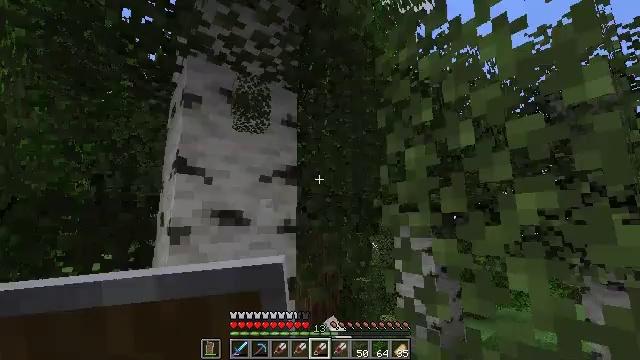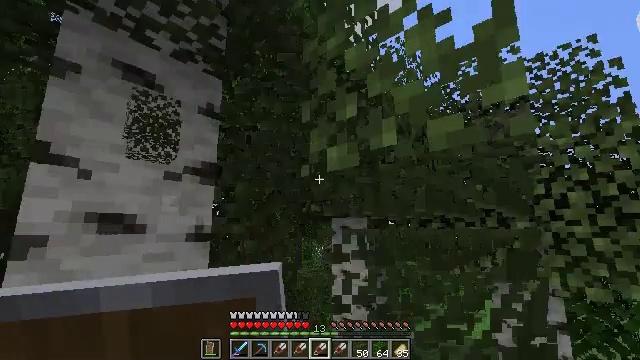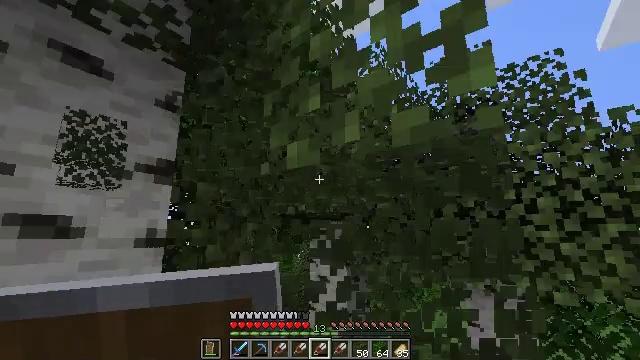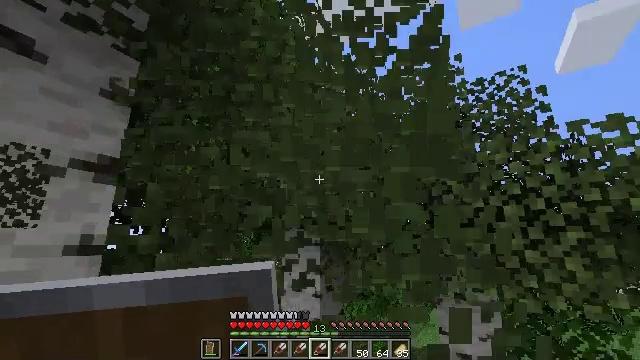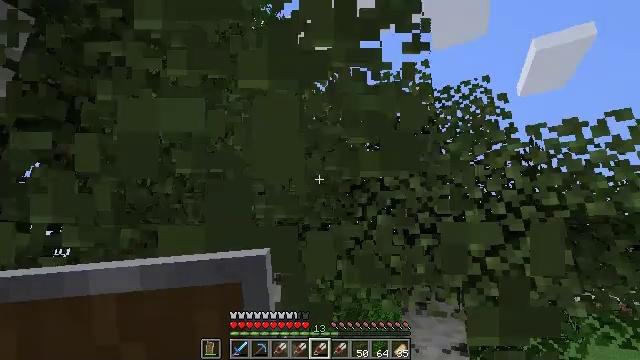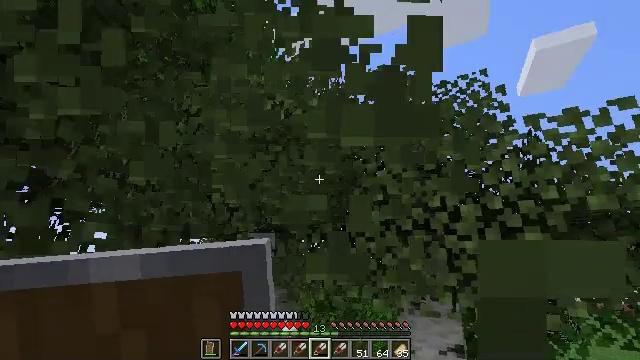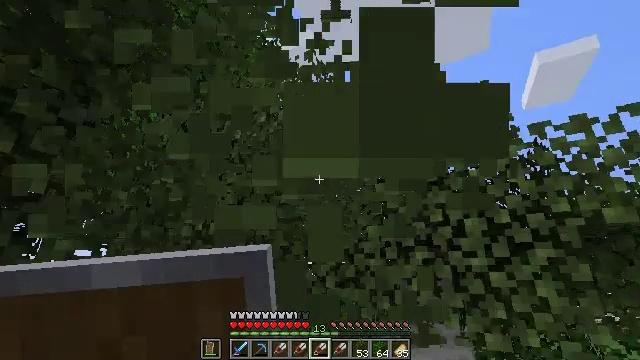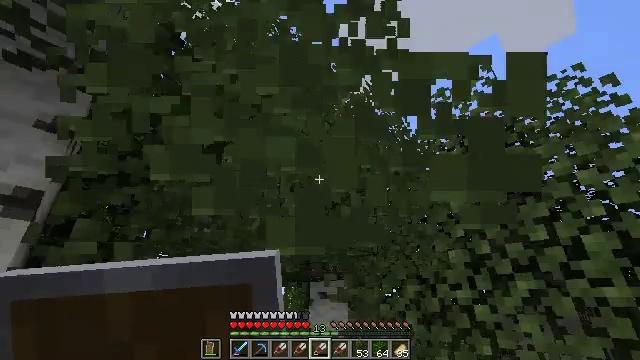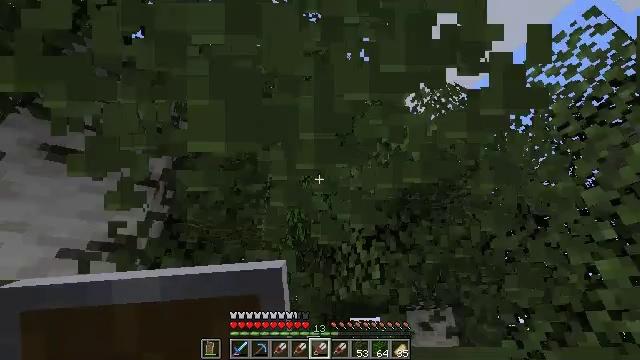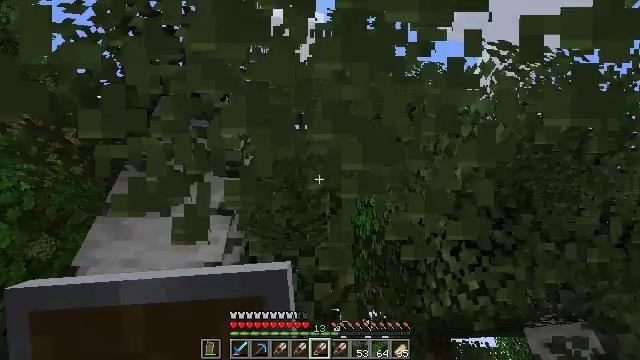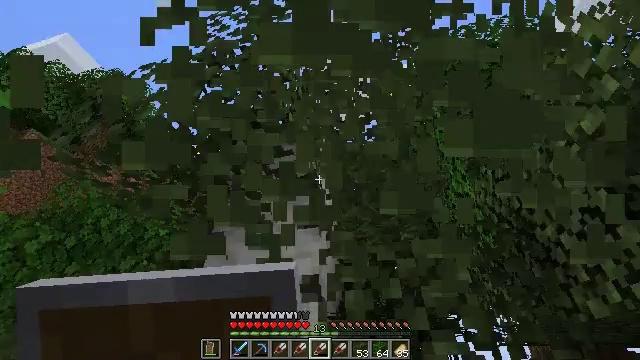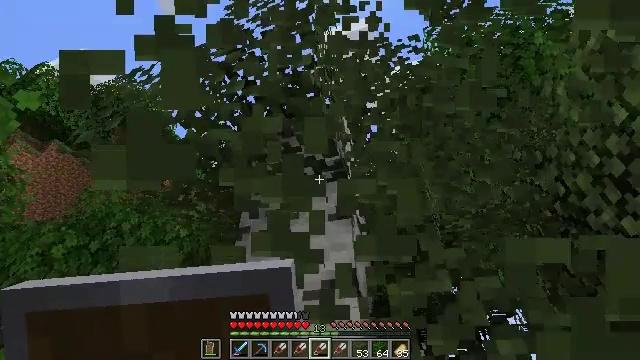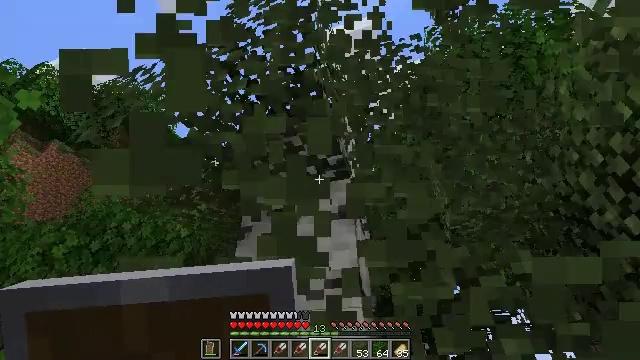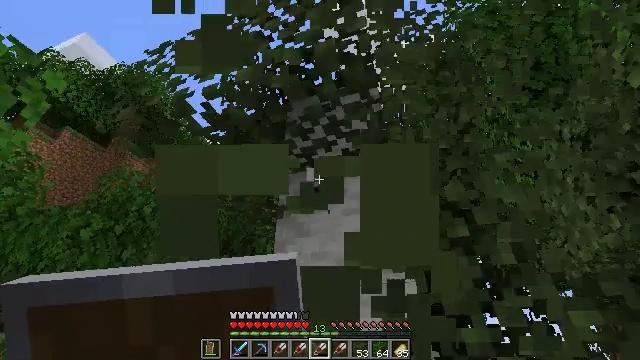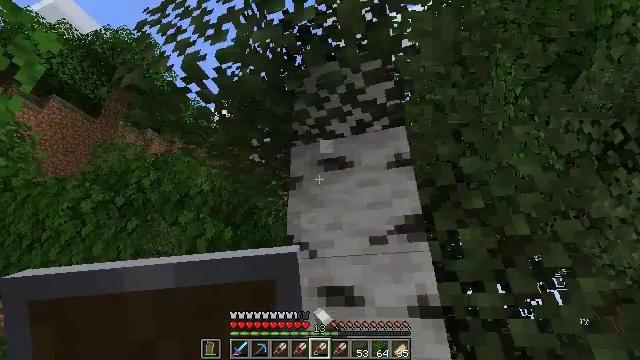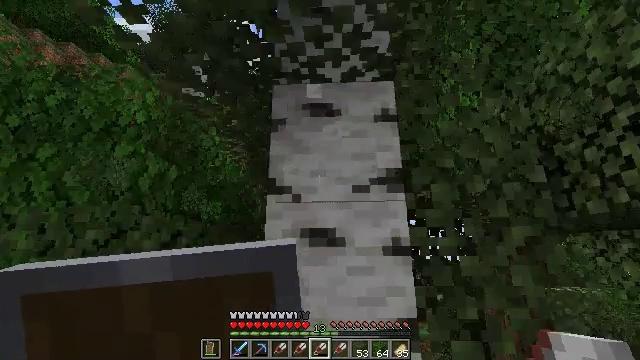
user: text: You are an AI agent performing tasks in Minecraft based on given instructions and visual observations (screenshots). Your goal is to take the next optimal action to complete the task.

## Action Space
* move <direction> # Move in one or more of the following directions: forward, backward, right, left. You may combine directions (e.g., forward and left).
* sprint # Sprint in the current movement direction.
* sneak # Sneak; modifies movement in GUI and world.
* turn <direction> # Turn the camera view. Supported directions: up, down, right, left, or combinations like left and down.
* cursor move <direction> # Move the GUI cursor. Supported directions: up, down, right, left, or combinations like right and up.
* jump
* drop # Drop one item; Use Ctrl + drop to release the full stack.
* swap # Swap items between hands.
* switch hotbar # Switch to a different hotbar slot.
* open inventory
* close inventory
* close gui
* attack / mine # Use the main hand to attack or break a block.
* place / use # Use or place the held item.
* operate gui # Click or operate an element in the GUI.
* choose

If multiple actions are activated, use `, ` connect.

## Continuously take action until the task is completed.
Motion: motion action
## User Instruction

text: Gather birch leaves using hands or shears.
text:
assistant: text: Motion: move forward and move right, turn right, attack / mine
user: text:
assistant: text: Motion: move forward and move right, turn right, attack / mine
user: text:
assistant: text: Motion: move forward and move right, turn right and up, attack / mine
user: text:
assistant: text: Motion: move forward and move right, turn right and up, attack / mine
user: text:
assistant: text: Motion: move forward and move right, attack / mine
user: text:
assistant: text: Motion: move forward and move right, turn left and up, attack / mine
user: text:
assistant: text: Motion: move forward and move right, turn left and up, attack / mine
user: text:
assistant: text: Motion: move forward and move right, turn left and up, attack / mine
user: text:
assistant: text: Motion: move forward and move left, turn left and up, attack / mine
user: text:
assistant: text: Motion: move forward and move left, turn left and up, attack / mine
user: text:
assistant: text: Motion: move left, turn left, attack / mine
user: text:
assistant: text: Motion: move left, attack / mine
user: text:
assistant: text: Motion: move left, turn left and down, attack / mine
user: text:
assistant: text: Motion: move left, turn right and down, attack / mine
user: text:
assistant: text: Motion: move left, turn right and down, attack / mine
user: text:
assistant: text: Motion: move left, turn right and down, attack / mine
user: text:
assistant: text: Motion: move left, turn right and down, attack / mine
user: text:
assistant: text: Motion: move right, attack / mine
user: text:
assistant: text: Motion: move right, turn right, attack / mine
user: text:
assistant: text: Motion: move right, turn right, attack / mine
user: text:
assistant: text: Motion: move forward and move right, turn right and up, attack / mine
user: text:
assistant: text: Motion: move forward and move right, turn right and up, attack / mine
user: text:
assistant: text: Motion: move forward and move right, turn up, attack / mine
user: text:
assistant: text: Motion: move forward and move left, turn left and up, attack / mine
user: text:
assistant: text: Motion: move forward and move left, turn right and up, attack / mine
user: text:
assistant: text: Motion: move forward and move left, turn right and up, attack / mine
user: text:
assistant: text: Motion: move forward and move left, turn right, attack / mine
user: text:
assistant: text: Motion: move forward and move left, turn right and down, attack / mine
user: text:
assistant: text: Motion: move forward and move right, turn right and down, attack / mine
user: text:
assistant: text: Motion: move forward and move right, turn right and down, attack / mine